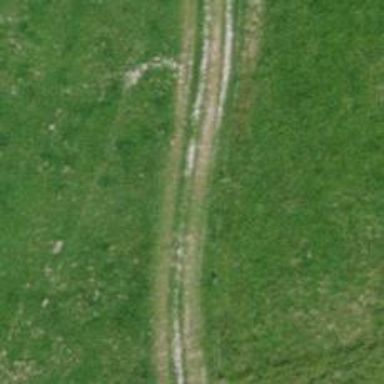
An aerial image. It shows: Grass track road with grade 5 tracktype.